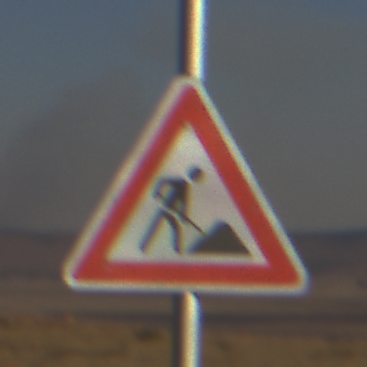
Verkehrszeichen: Arbeitsstelle
Umgebung: Outdoor, Nature
Tageszeit: MorningAfternoon
Wetter: Clear
Licht: Natural
Jahreszeit: NotSpecified
Kontrast: HighContrast